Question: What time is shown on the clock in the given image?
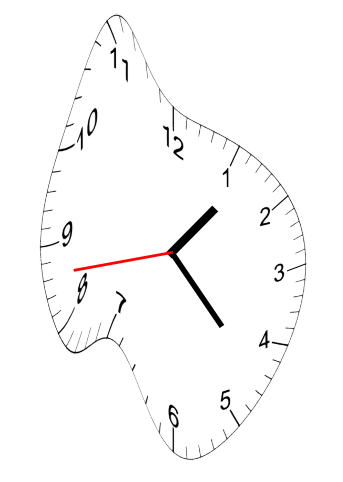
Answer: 01:22:43